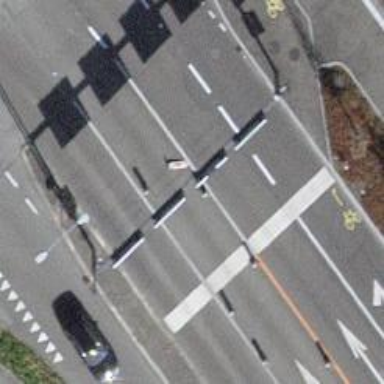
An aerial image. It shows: Crossing with traffic signals and yellow zebra markings.